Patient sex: M
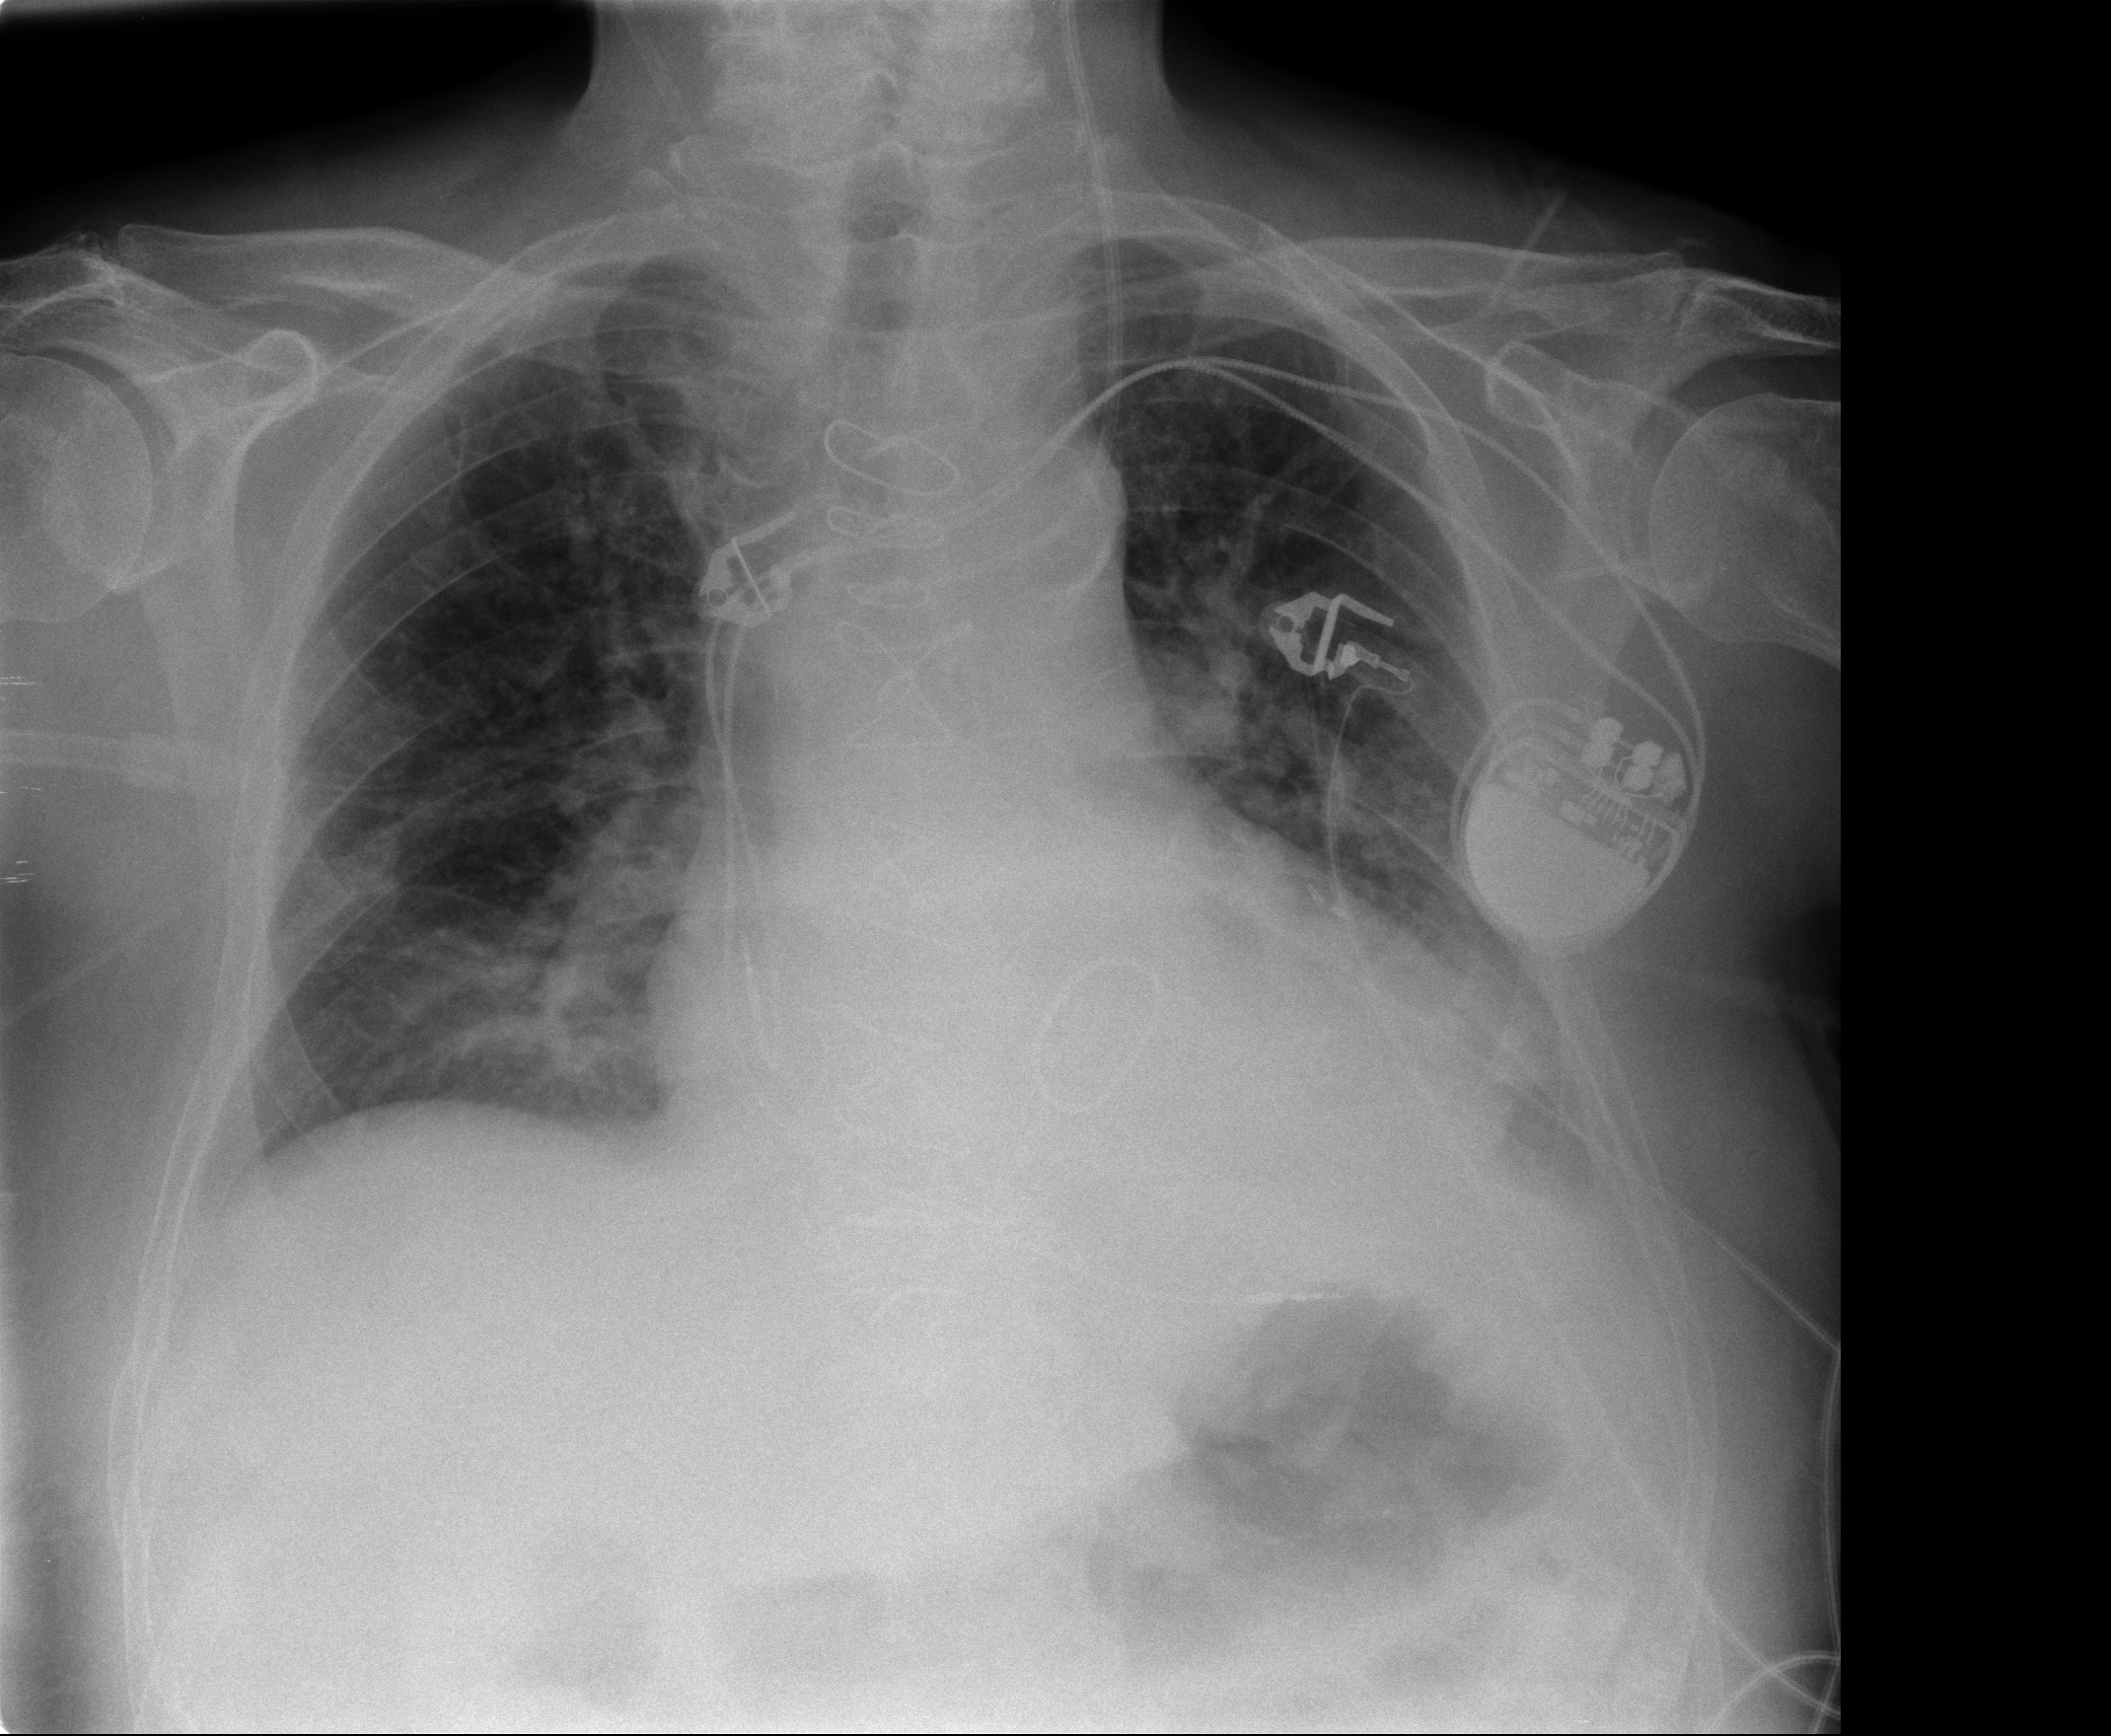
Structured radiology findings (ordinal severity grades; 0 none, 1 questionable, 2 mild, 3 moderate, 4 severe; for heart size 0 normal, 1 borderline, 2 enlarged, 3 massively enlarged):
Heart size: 1
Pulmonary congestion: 2
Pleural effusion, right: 1
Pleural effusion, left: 1
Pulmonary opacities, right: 1
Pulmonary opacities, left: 1
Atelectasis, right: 2
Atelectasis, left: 2